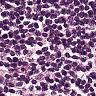
Metastatic tissue present: no